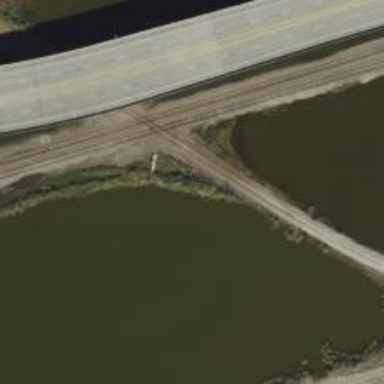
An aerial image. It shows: Railway crossing.